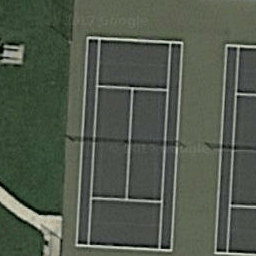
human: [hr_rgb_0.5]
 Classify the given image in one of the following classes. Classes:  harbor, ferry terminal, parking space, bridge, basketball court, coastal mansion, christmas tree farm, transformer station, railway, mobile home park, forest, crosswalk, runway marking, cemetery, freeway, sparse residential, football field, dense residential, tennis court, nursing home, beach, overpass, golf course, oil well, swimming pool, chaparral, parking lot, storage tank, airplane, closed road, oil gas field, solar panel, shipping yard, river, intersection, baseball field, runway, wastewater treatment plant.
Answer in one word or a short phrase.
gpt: tennis court